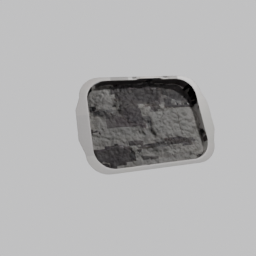
Label: nature